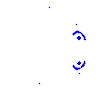
Particle: proton